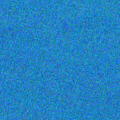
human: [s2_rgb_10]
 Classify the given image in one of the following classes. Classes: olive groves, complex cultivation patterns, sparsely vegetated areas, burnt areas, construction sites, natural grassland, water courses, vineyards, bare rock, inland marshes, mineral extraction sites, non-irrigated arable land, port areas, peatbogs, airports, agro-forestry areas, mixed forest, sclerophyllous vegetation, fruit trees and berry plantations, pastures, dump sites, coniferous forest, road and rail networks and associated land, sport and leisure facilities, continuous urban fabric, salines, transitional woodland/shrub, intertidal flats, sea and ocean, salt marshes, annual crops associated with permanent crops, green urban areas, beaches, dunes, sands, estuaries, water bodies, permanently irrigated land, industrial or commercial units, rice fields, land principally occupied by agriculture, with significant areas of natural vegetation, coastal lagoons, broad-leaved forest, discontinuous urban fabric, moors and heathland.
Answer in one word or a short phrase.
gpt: sea and ocean